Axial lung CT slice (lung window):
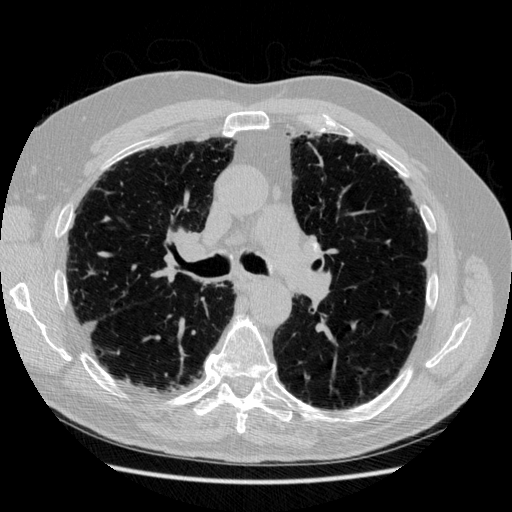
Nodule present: no